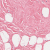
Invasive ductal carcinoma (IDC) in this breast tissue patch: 0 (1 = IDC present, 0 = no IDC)